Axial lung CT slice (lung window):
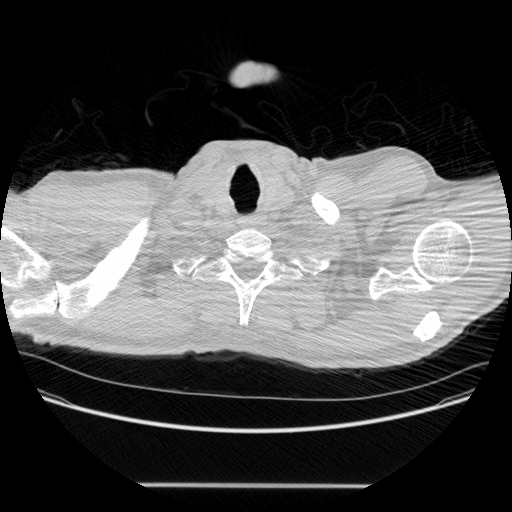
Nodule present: no